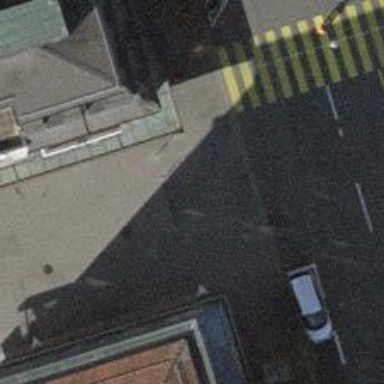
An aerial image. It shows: Bollard barrier.